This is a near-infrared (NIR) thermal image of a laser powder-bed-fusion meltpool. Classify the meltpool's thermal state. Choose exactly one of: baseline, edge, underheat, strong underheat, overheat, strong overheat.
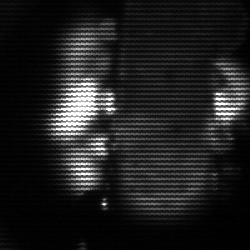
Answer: strong underheat